Question: I am trying to present a a table with 6 columns (name, City, phone #, sex, State, device Type) in a table view for iPad.
I display them using a custom cell
The above layout shows the information. But it does not seem appealing to me. Is there any better way to display the information in the cell.
Any help would be appreciated.
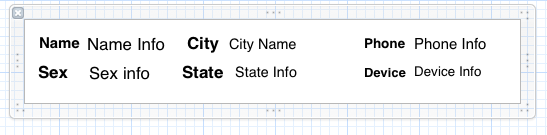
Answer: Check these sites, so you can get some ideas of what you can do:
<URL>
<URL>
Hope it helps.